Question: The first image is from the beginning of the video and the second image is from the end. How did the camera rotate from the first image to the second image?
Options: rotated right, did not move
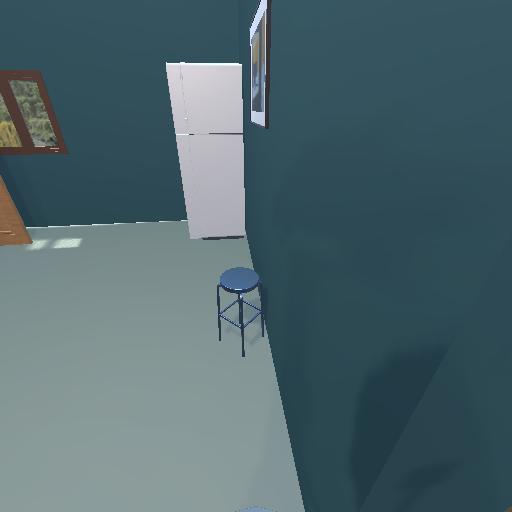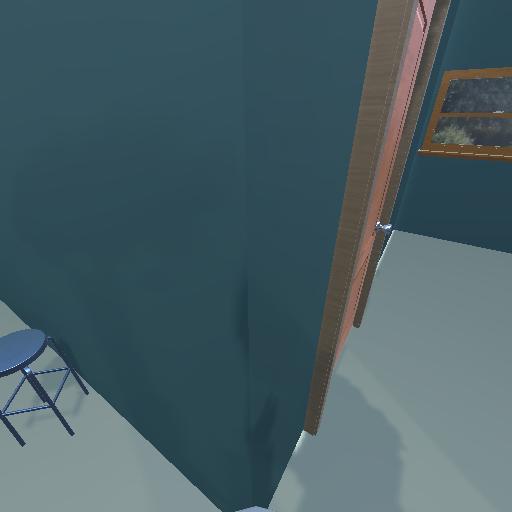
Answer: rotated right